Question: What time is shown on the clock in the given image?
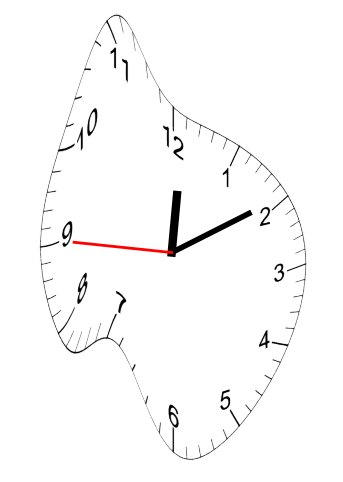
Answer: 12:09:45